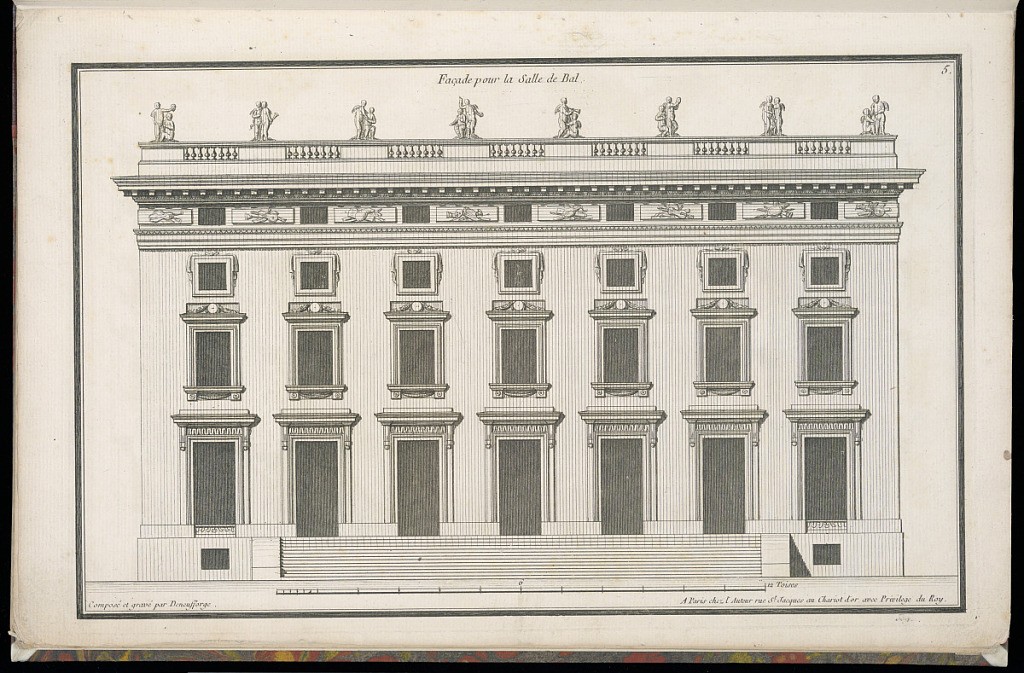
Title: Façade pour la Salle de Bal
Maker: Jean-François de Neufforge, Flemish, 1714–1791
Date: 1768
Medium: Engraving on paper
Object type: Print
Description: Design for the façade of a ballroom decorated with figurative sculptural groups above a rooftop balustrade and trophies carved in bas-relief. There is a scale bar of 12 toises (1 toise was equal to about 3.799 square meters). The plate is signed and numbered.